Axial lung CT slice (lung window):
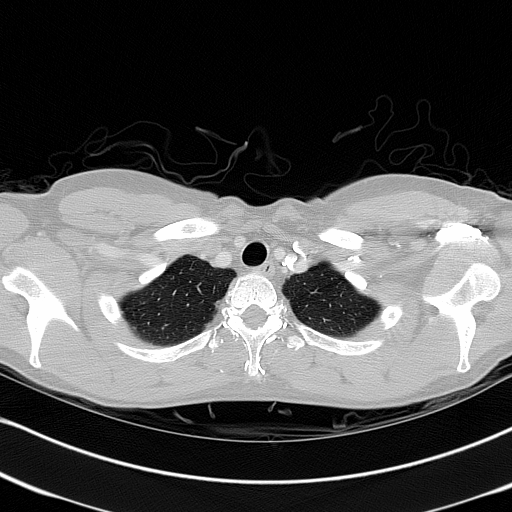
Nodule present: no